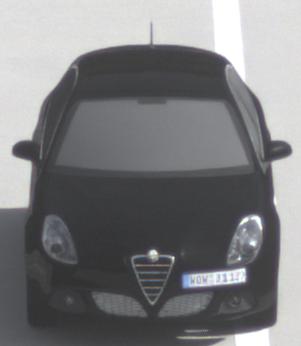
Make: Alfa Romeo
Model: Giulietta 1.4 TB 16V
Detailed model: Giulietta (940)
Model produced from: 2010/05
Model produced until: 2013/03
Doors: 5
Color: black
Road condition: dry road
Daytime: morning or afternoon
Contrast: low contrast